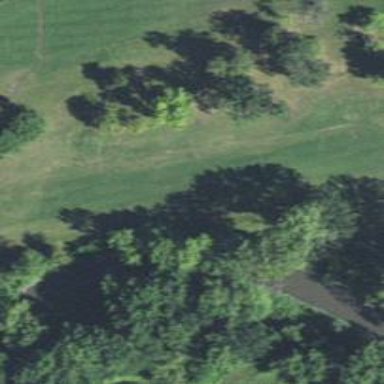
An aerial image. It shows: Well-maintained grassy area known as fairway on golf course.